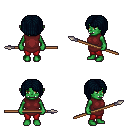
a pixel art fantasy rpg character, female body template, orc, green skin, maroon tunic, red pants, raven pageboy hairstyle, spear, four views (front, back, left, right), 2x2 character sprite sheet, small pixel art, hard edges, no anti-aliasing